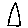
Label: triangle